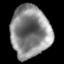
Tissue: lung
Cell type: Fibroblasts
Senescence score: 0.5723
Nuclear area (px): 2000
Mean DAPI intensity: 136.132